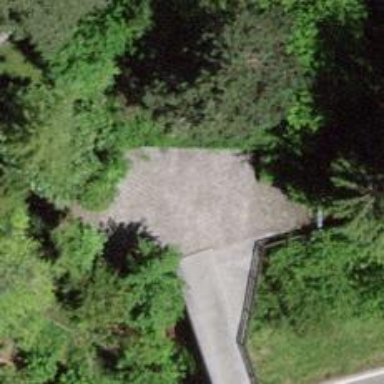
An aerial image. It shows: Footway.